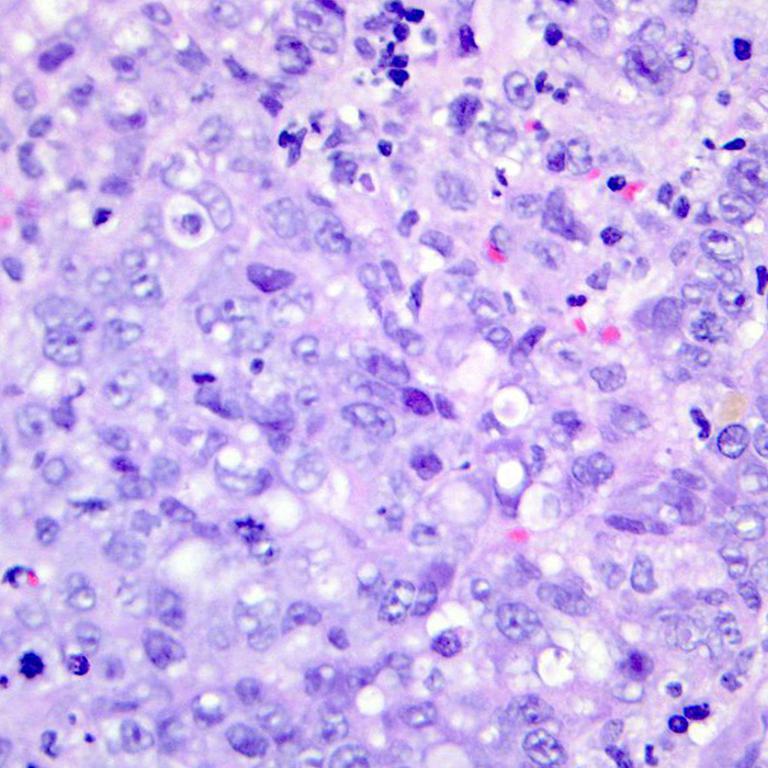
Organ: colon
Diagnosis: adenocarcinomas